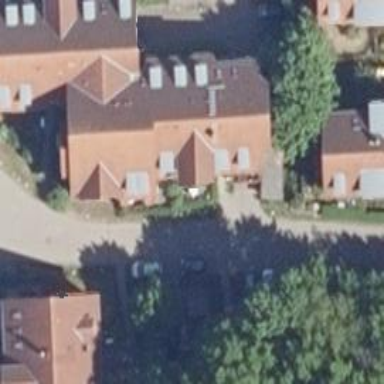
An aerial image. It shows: Living street.